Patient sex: F
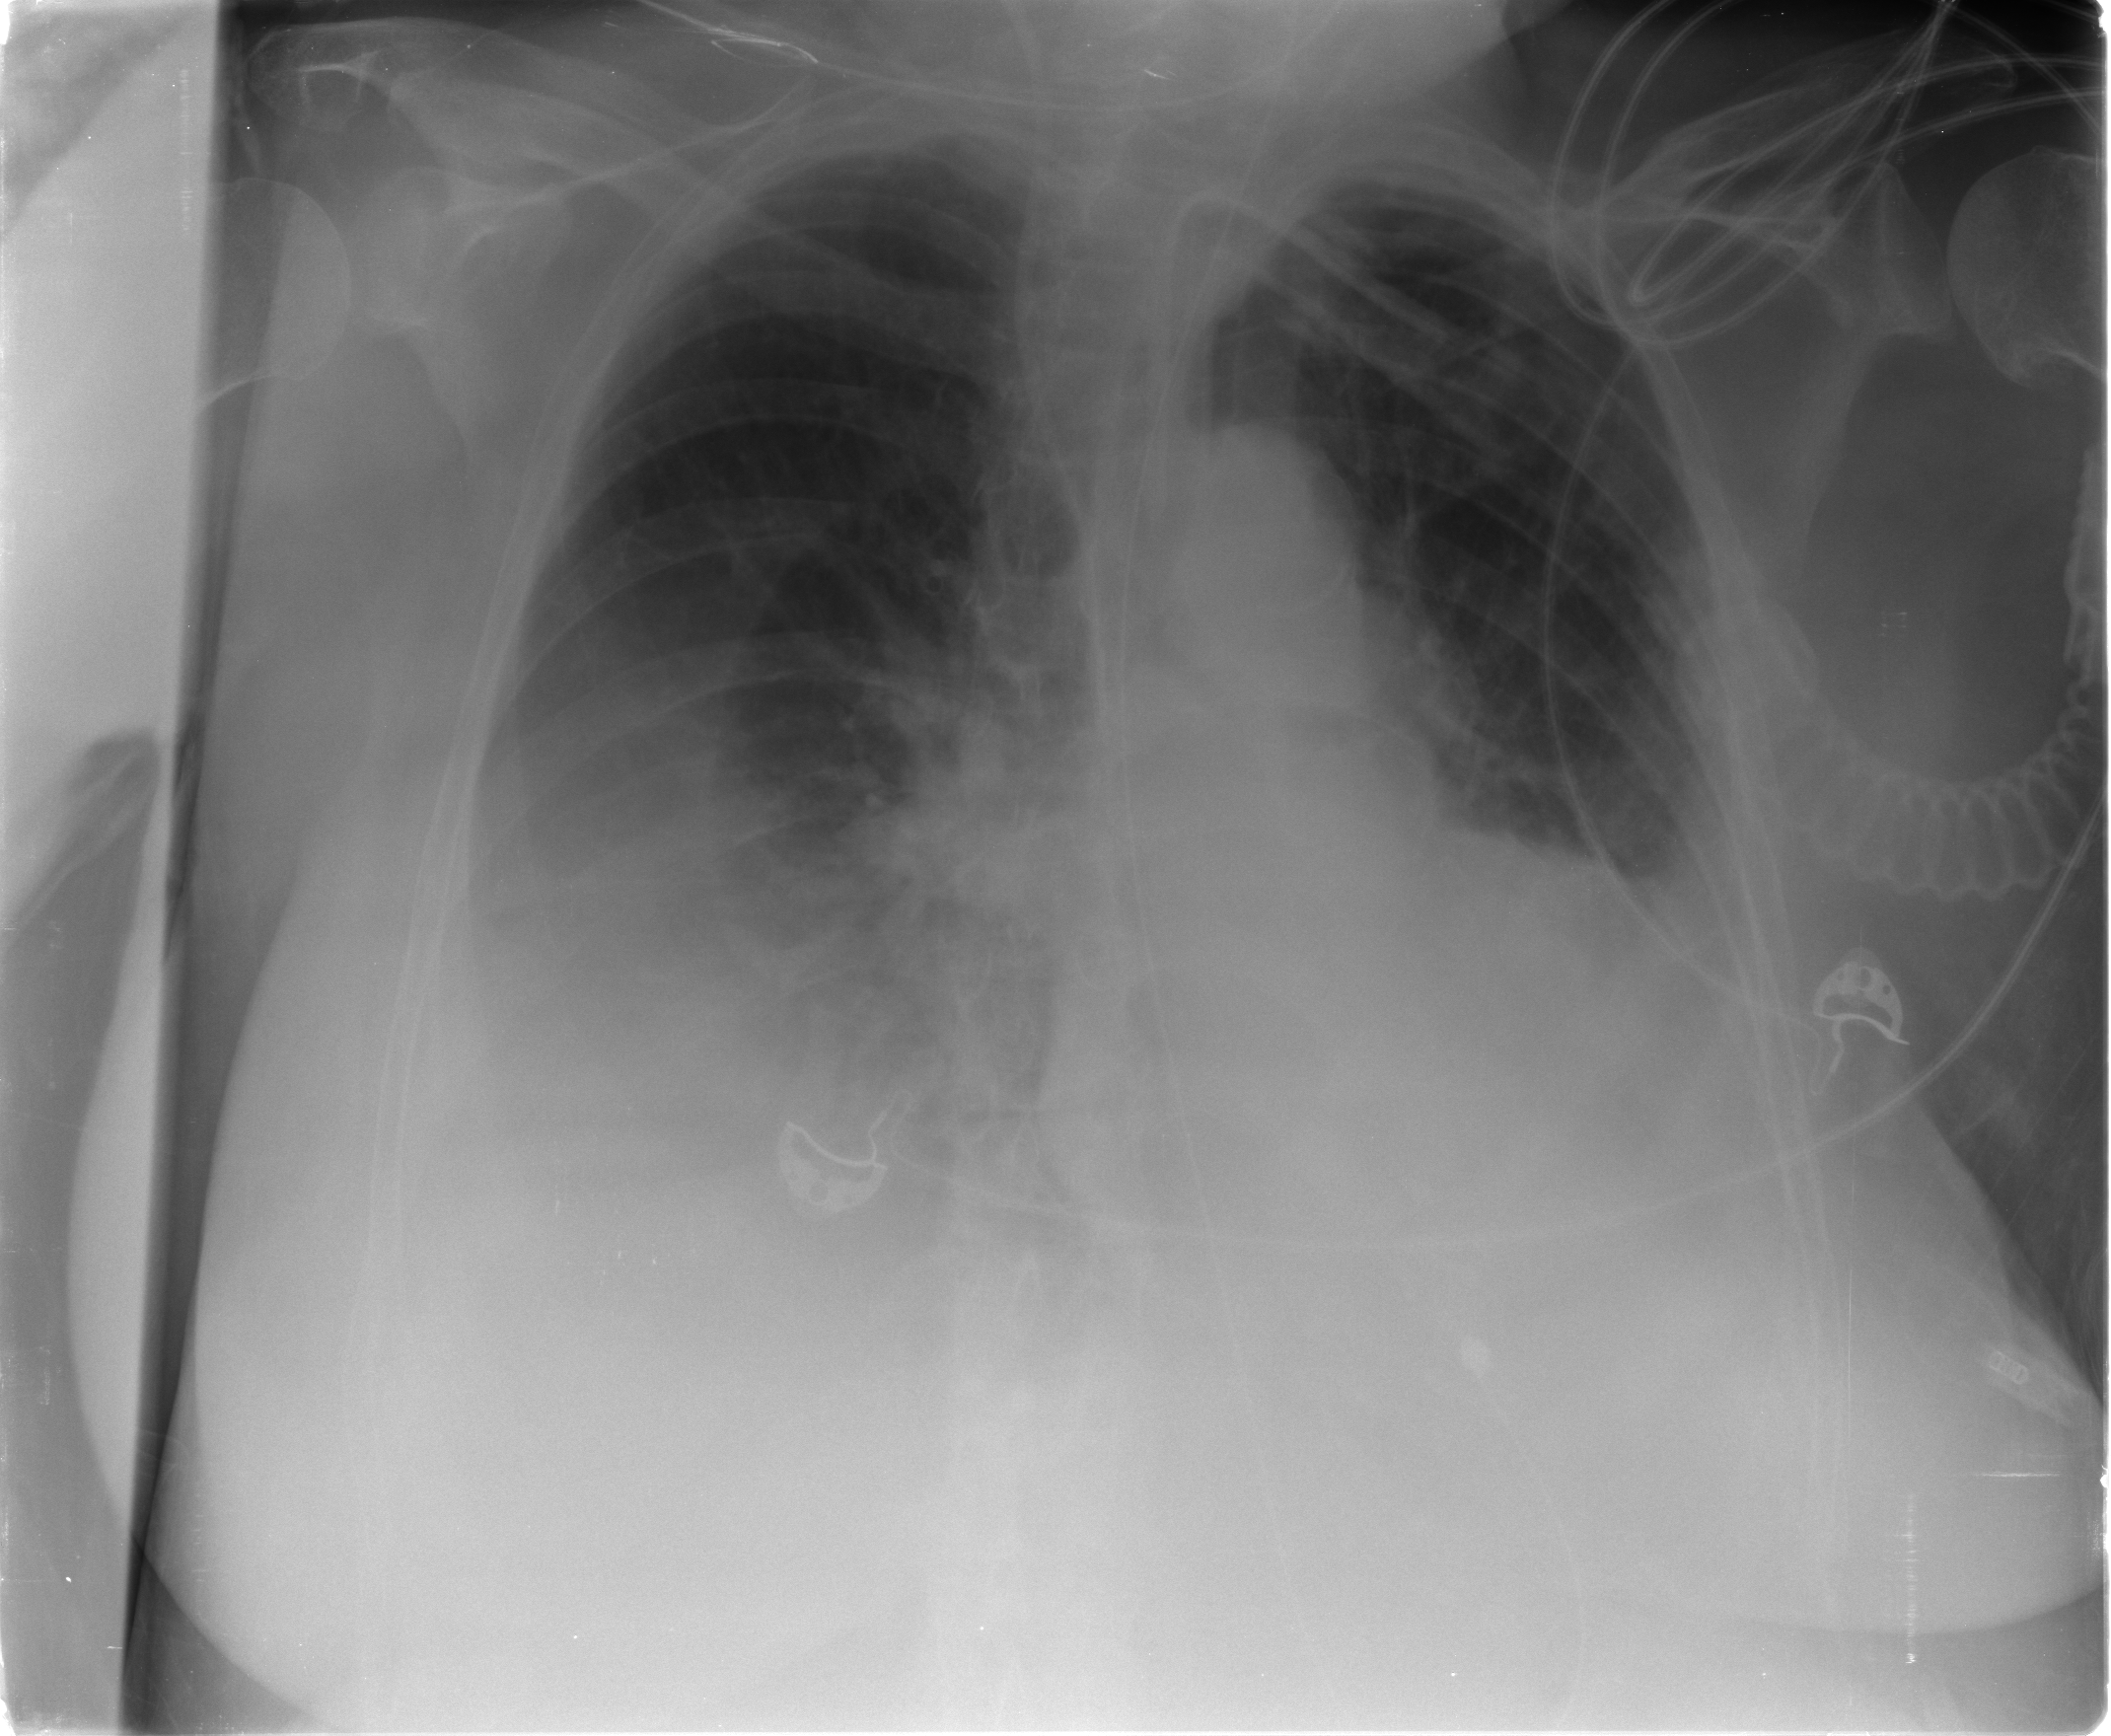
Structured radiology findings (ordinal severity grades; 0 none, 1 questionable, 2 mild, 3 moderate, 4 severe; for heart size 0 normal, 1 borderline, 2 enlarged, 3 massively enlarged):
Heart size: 0
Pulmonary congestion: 0
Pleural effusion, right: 3
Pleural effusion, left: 2
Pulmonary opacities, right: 0
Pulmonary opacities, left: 0
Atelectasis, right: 2
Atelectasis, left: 2